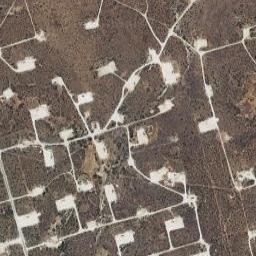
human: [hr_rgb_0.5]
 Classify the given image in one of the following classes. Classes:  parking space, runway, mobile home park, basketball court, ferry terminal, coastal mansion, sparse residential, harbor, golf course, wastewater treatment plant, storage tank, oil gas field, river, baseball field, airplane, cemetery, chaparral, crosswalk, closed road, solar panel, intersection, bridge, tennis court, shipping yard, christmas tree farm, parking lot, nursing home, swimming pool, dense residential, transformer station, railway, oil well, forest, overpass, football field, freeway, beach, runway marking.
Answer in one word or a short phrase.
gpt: oil gas field